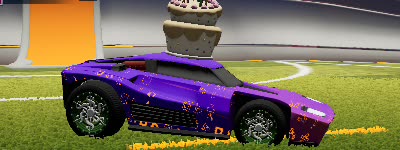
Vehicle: breakout